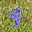
Label: 9